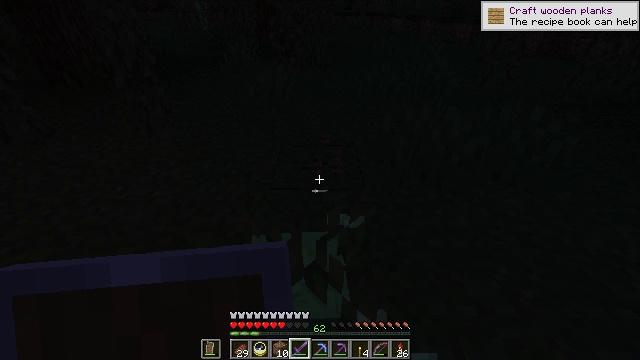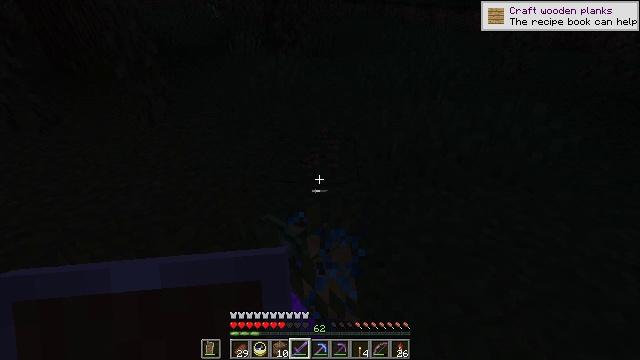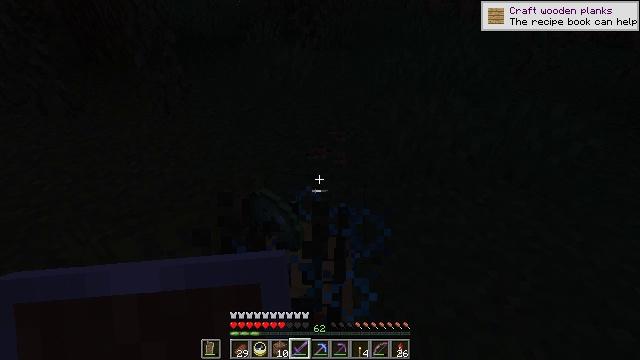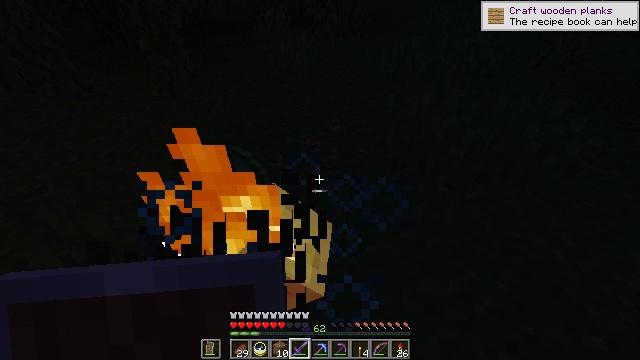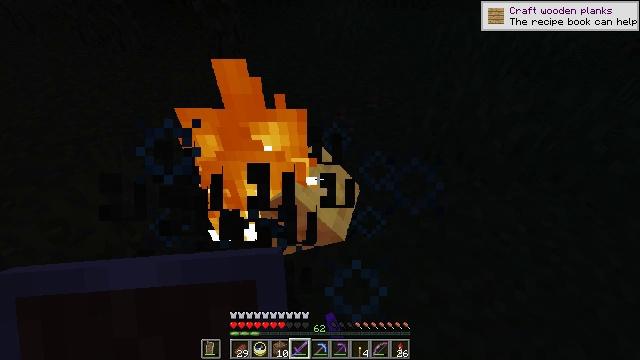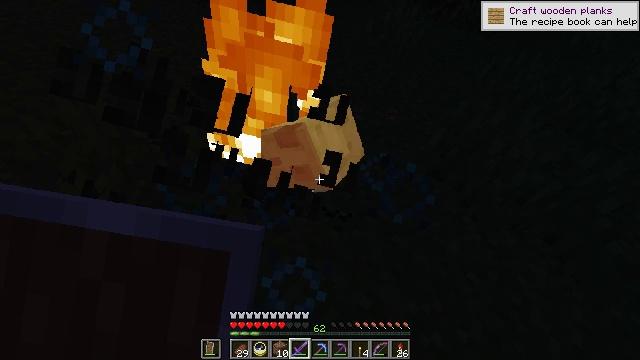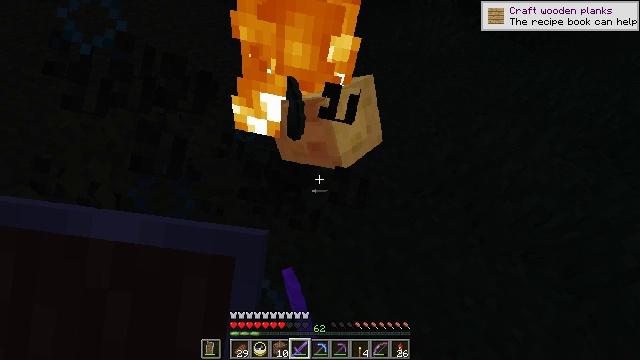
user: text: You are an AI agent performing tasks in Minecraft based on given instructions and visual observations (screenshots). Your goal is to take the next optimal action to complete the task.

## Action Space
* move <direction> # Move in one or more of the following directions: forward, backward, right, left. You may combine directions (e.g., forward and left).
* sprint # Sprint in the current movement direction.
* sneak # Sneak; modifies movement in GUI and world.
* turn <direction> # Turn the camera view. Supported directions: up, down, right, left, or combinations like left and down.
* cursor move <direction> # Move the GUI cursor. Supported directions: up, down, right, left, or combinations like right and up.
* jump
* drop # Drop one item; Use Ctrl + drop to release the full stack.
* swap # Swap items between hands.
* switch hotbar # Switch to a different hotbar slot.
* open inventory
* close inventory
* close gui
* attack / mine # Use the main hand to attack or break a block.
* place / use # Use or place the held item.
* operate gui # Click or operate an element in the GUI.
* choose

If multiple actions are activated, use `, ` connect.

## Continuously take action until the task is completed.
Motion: motion action
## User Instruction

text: Gather grass by holding the left mouse button.
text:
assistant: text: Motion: move right, turn left and down, attack / mine
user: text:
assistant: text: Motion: move right, turn left and down, attack / mine
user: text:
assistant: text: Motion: move right, turn left and down, attack / mine
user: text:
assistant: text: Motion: move right, turn left and down, attack / mine
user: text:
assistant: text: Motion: move right, turn left and down, attack / mine
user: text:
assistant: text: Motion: move right, turn left, attack / mine
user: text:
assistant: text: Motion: attack / mine